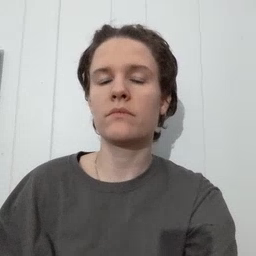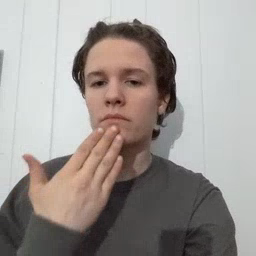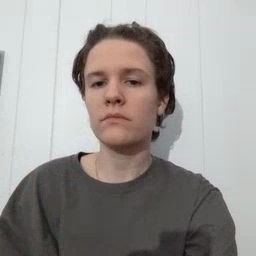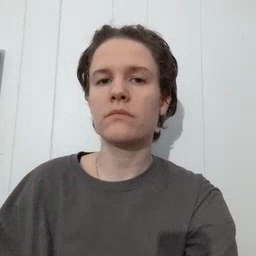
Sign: thankyou